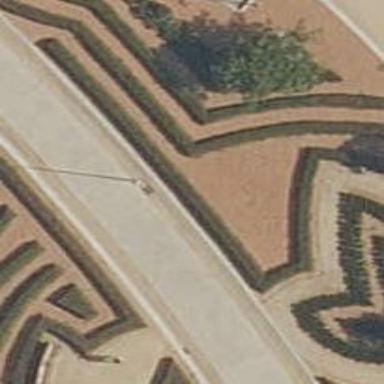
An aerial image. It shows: Hedge barrier.